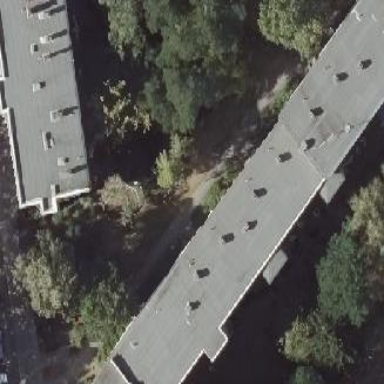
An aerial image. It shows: Residential building with flat roof.